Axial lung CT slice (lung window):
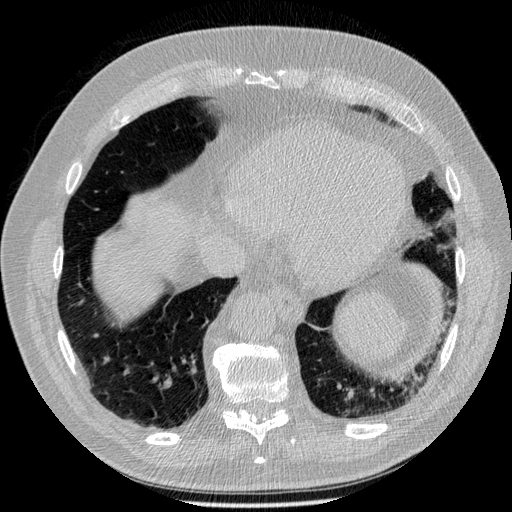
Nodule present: no